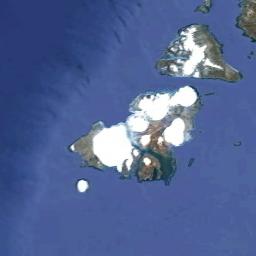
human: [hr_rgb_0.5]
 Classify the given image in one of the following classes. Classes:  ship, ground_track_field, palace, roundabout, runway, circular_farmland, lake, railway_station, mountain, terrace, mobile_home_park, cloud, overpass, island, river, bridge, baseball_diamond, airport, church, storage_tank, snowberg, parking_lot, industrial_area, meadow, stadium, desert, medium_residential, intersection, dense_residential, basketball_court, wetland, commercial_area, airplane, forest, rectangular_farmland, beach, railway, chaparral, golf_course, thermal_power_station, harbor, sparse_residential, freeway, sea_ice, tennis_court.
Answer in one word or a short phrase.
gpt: island